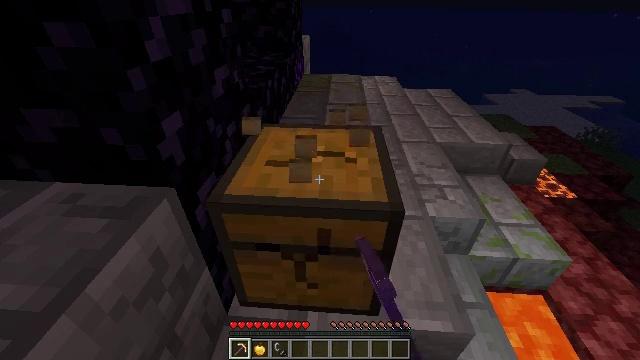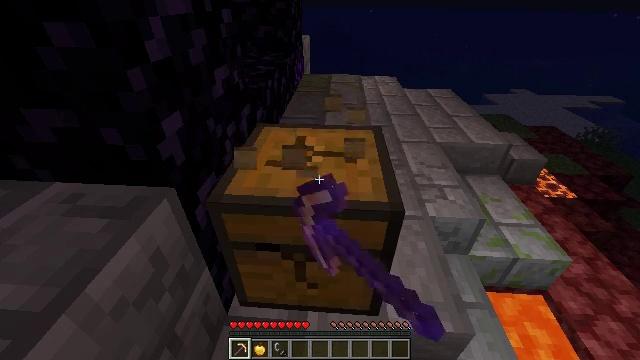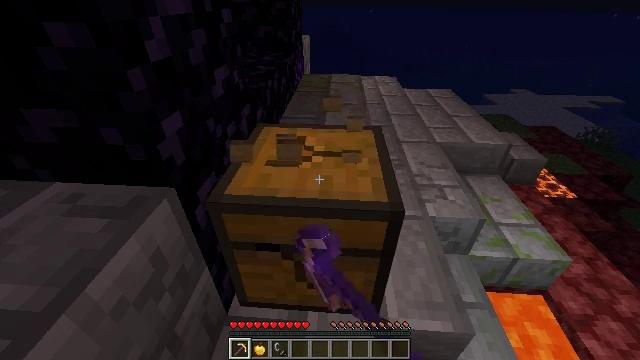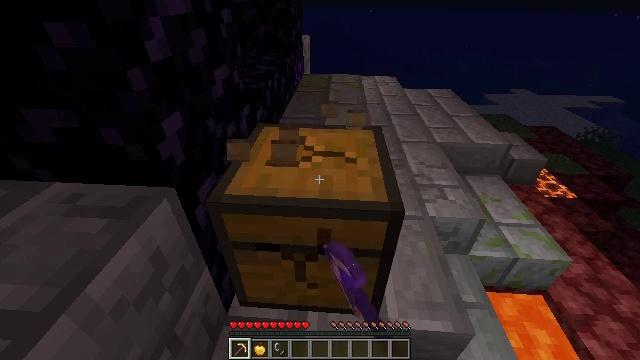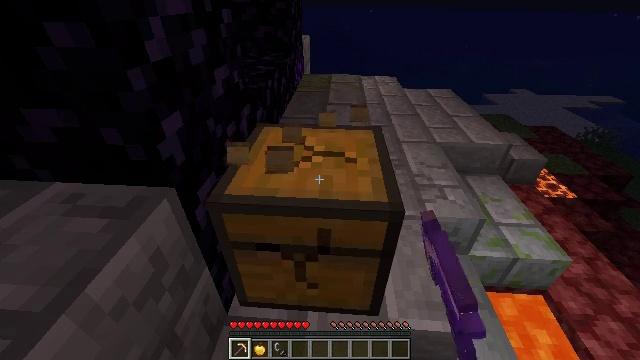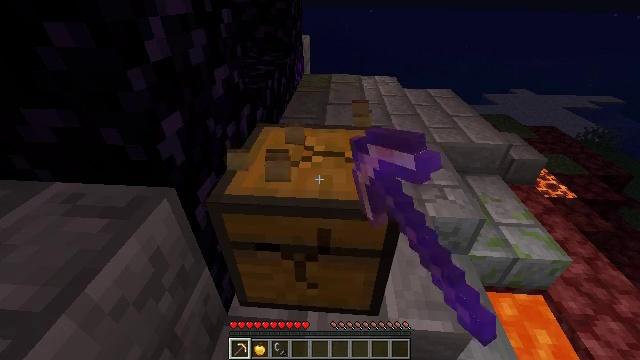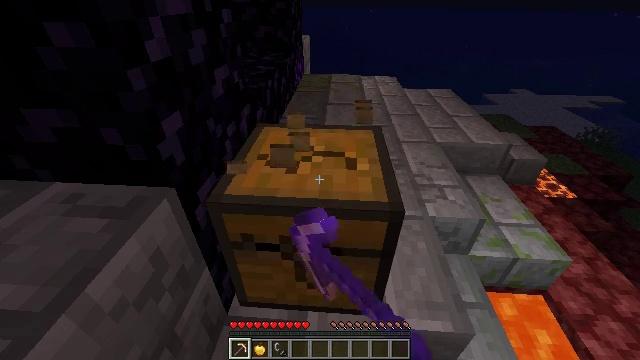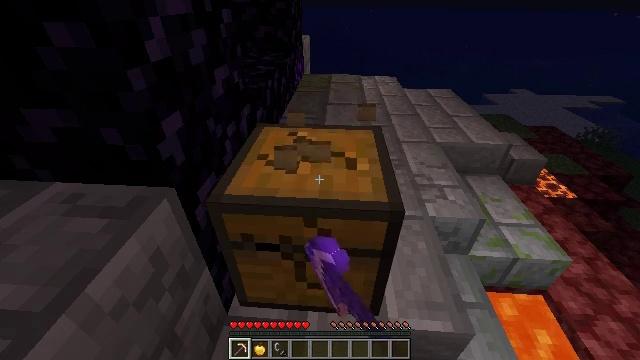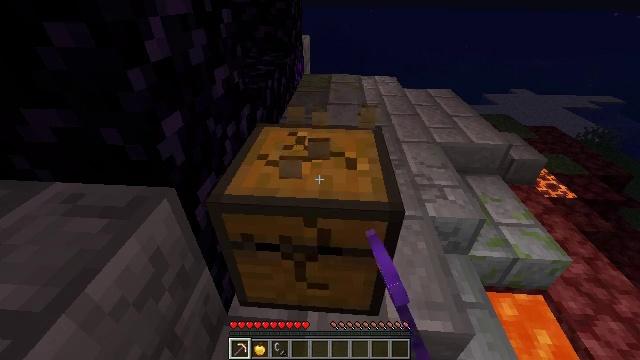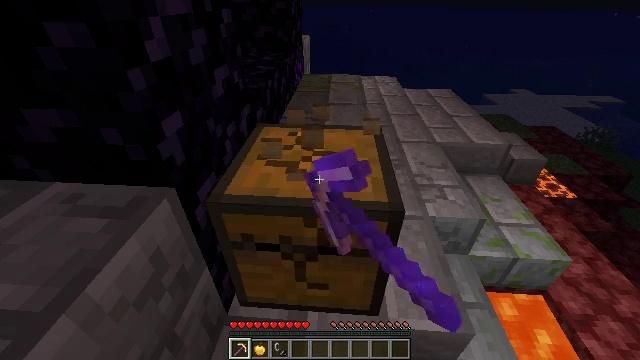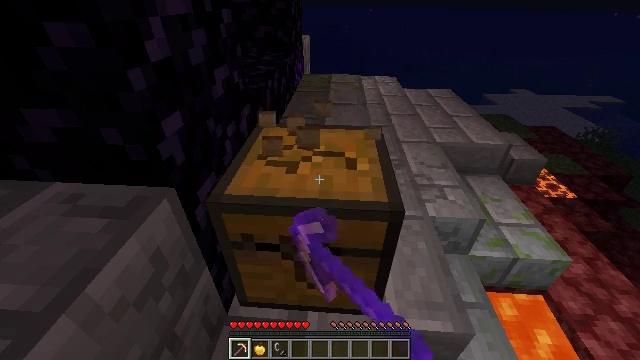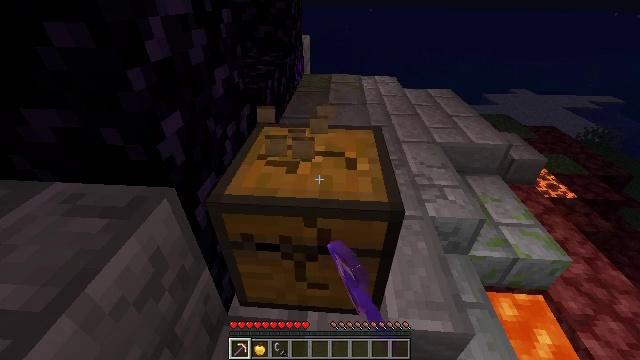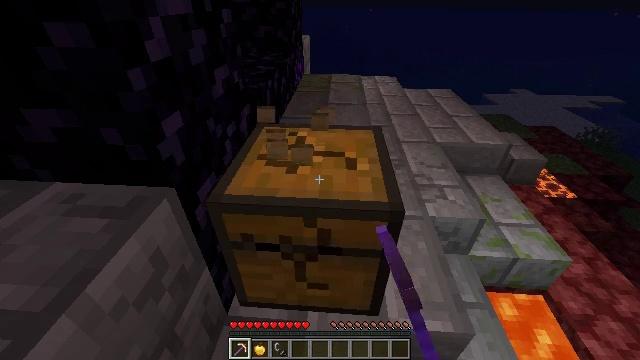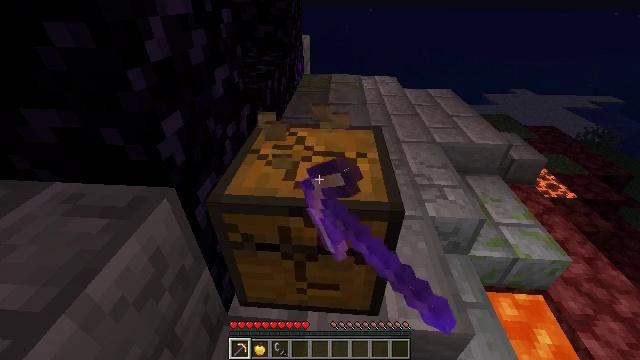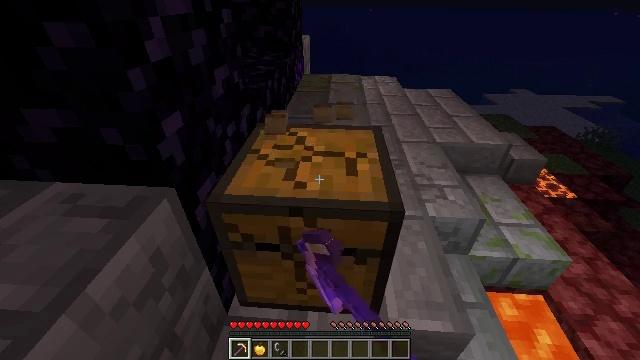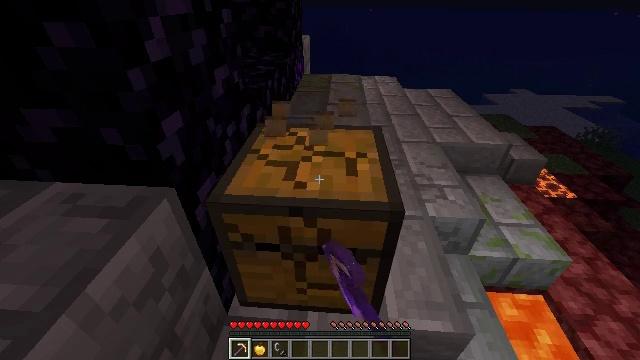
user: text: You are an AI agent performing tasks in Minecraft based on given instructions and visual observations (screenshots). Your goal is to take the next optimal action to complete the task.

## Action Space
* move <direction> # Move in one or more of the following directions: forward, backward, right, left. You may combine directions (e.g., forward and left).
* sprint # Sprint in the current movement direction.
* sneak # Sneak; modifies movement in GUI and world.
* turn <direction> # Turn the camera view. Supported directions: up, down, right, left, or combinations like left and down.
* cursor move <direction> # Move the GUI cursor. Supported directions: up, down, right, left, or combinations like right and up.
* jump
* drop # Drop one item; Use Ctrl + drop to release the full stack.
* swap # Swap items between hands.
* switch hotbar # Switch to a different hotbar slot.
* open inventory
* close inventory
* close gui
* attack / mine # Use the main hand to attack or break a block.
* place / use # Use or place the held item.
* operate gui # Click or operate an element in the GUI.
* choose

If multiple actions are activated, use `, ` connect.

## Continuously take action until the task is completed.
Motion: motion action
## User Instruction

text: Mine a chest to move it.
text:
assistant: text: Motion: attack / mine
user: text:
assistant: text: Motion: attack / mine
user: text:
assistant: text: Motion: attack / mine
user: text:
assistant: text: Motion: attack / mine
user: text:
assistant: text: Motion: attack / mine
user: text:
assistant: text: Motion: attack / mine
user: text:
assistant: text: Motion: attack / mine
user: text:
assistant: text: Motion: attack / mine
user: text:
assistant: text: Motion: attack / mine
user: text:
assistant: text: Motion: attack / mine
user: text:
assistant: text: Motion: attack / mine
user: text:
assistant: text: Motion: attack / mine
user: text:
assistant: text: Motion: attack / mine
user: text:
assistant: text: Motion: attack / mine
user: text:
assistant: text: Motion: attack / mine
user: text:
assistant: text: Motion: attack / mine
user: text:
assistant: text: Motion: attack / mine
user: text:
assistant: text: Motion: attack / mine
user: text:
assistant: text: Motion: attack / mine
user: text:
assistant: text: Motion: attack / mine
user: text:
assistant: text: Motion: attack / mine
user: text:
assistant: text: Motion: attack / mine
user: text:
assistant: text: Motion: attack / mine
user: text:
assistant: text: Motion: attack / mine
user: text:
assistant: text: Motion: attack / mine
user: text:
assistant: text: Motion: attack / mine
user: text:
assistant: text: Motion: attack / mine
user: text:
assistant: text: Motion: attack / mine
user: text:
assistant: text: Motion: attack / mine
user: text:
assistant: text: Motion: attack / mine